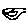
Label: bird